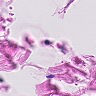
Metastatic tissue present: no